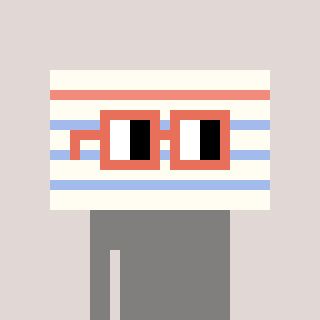
a pixel art character with square orange glasses, a empty notebook page-shaped head and a bluegrey-colored body on a warm background